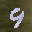
Label: 9